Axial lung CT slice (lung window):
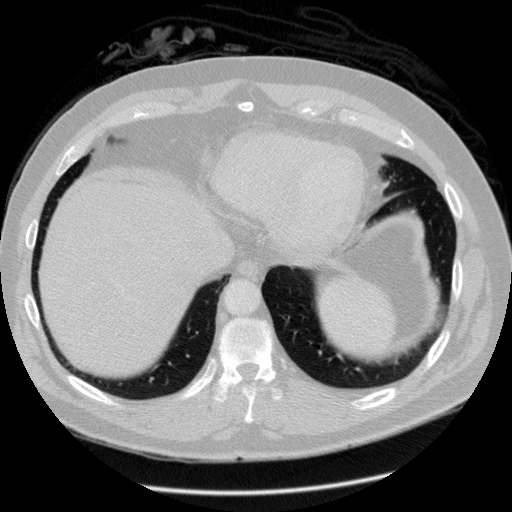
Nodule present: no